【题型】填空题　【知识点】平面几何　【难度】easy
如图，$\frac{AB}{BC} = \frac{BC}{BD} = m$，请再添加一个条件，使得 $\triangle ABC \sim \triangle CBD$，你添加的条件是 \underline{\qquad\qquad}（写出一个即可）。

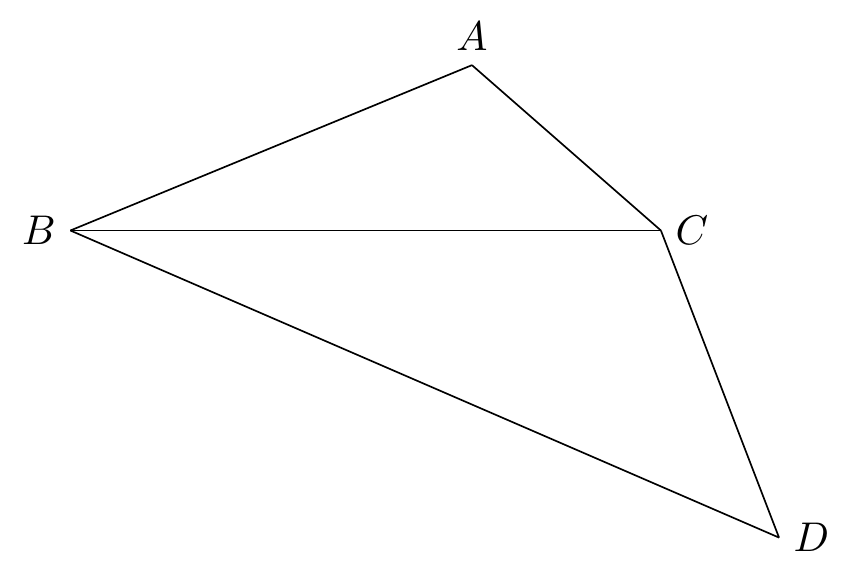
【解答】
解：
添加条件 $\angle ABC = \angle CBD$，理由如下：

$\because \frac{AB}{BC} = \frac{BC}{BD} = m$，$\angle ABC = \angle CBD$，

$\therefore \triangle ABC \sim \triangle CBD$。

故答案为：$\angle ABC = \angle CBD$（答案不唯一）。